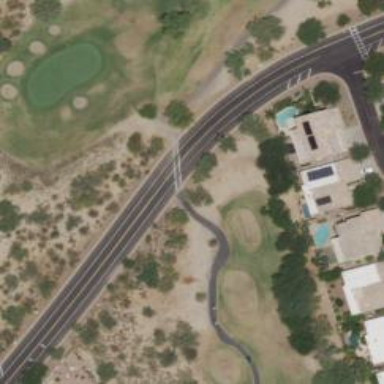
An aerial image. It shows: Golf tee.